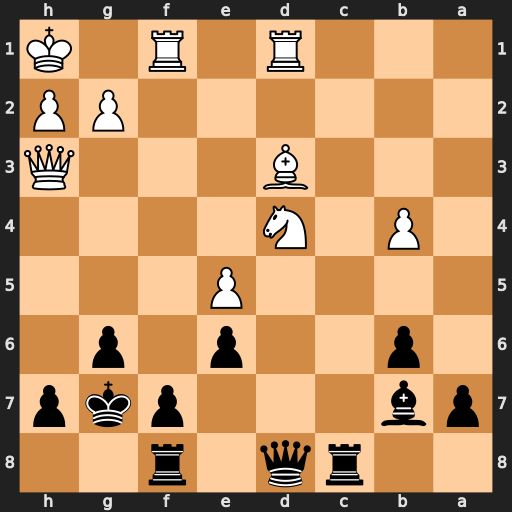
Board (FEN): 2rq1r2/pb3pkp/1p2p1p1/4P3/1P1N4/3B3Q/6PP/3R1R1K
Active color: b
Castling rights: -
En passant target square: -
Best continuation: Qxd4 Ba6 Qe4 Bxb7 Qxb7